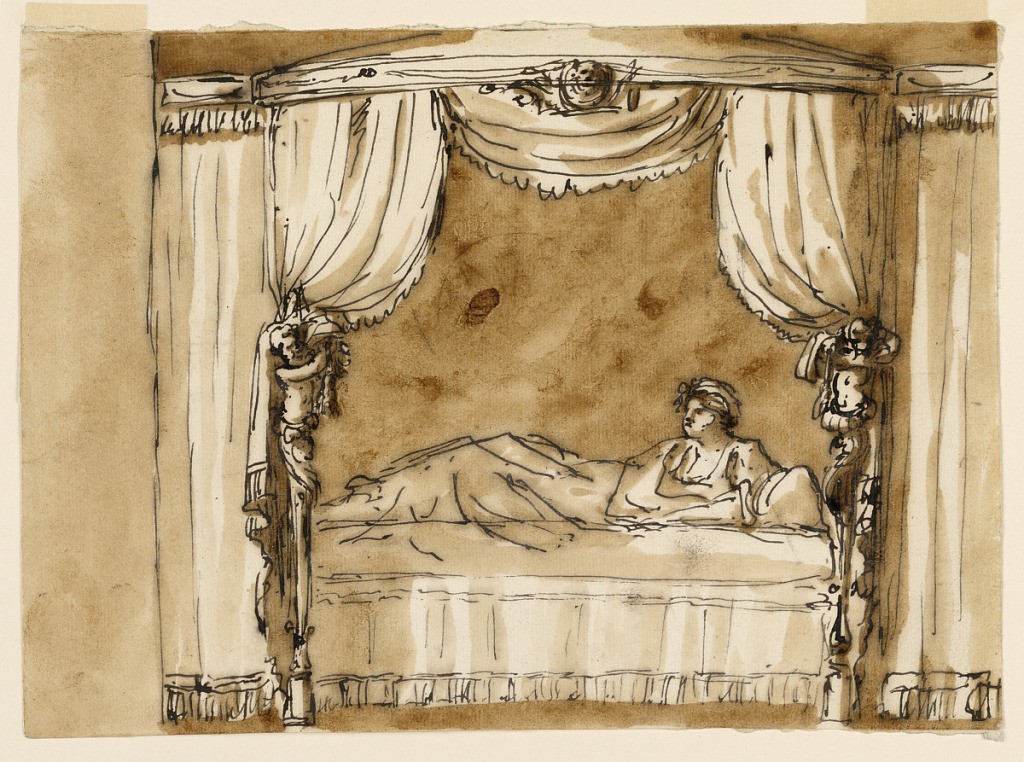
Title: Design for a Canopy Bed
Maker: Giuseppe Barberi, Italian, 1746–1809
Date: ca. 1790
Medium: Pen and brown ink, brush and brown wash on off-white laid paper, lined
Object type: Drawing
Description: The opened curtains of the front are supported by two satyr gaines. A drapery connects the curtain. In front of it and of the entablature is a medallion with leaves and scrolls. On the bed which is seen from the front, lies a woman. Usual background.